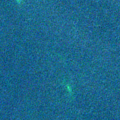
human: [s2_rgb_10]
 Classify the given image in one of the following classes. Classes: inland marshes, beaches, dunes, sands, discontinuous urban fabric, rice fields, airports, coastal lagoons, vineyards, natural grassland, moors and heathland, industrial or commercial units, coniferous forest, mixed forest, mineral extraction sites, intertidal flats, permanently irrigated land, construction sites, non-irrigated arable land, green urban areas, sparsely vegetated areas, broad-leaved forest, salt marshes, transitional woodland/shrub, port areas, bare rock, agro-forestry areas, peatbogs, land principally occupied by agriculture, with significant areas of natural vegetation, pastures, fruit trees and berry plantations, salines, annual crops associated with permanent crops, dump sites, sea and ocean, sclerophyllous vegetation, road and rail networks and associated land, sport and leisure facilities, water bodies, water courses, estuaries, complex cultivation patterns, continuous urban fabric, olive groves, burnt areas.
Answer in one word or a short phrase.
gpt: sea and ocean